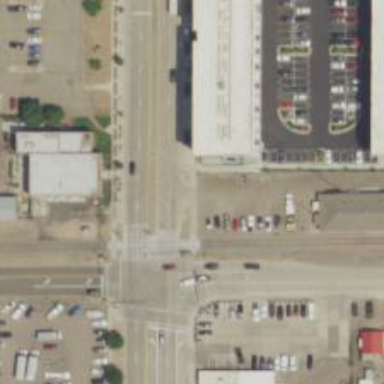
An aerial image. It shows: Unmarked road crossing.